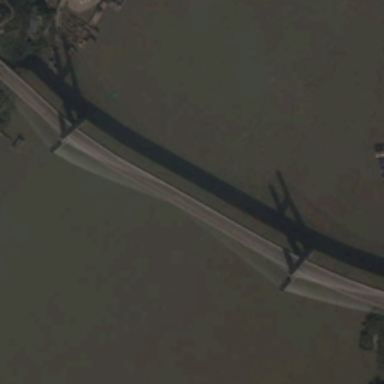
The suspension bridge is across the the dark green river .